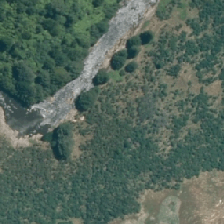
Land cover: grose_broom